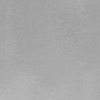
Atmospheric dust classification: dusty